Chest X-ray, PA view. Patient: 53 years old, sex F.
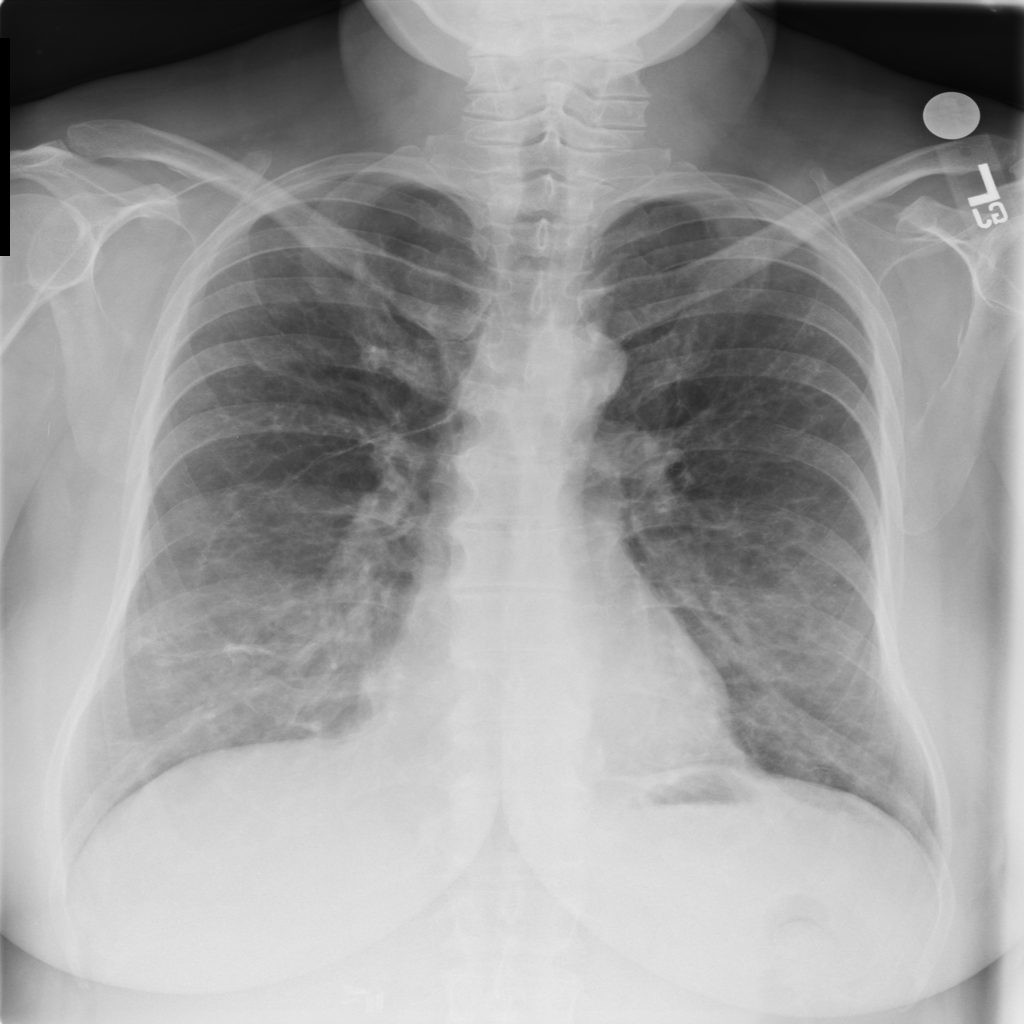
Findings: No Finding